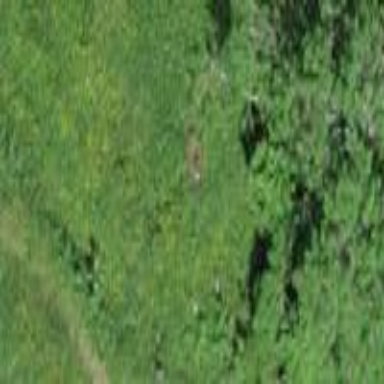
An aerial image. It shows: Forest area.